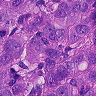
Metastatic tissue present: yes